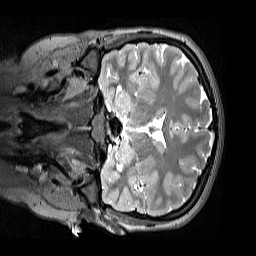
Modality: T2w
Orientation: coronal
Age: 12
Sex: female
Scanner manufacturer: siemens
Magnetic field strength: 3 T
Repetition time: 3.2 s
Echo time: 0.408 s